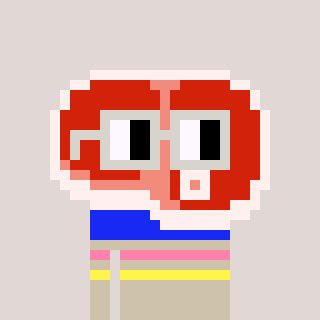
a pixel art character with square light gray glasses, a steak-shaped head and a bege-colored body on a warm background